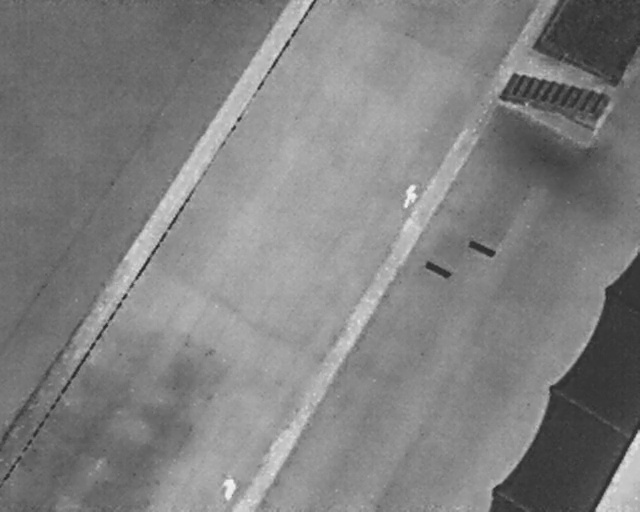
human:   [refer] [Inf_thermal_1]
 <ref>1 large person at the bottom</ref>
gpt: <box>[[33, 93, 37, 96, 3]]</box>